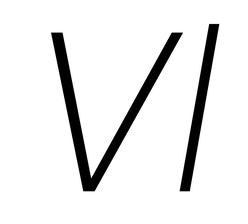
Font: Poppins-ExtraLightItalic